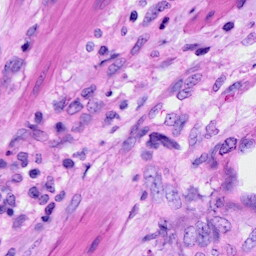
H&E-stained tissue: Ovarian